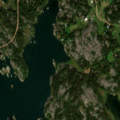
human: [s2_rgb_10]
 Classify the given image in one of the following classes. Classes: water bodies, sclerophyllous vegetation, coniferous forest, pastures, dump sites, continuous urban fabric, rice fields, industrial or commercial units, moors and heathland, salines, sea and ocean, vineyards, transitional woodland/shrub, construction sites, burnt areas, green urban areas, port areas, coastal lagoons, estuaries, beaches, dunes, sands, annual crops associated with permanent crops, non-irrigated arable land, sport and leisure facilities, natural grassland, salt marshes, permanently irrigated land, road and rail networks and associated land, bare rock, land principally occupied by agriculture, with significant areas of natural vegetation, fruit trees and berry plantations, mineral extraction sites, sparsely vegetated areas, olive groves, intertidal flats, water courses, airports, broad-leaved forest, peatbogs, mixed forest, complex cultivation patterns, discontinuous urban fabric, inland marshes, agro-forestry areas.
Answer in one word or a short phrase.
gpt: land principally occupied by agriculture, with significant areas of natural vegetation, broad-leaved forest, mixed forest, sea and ocean